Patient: sex F, age 56
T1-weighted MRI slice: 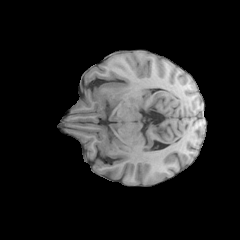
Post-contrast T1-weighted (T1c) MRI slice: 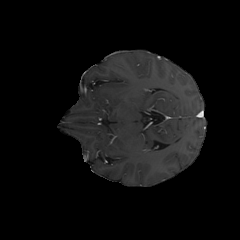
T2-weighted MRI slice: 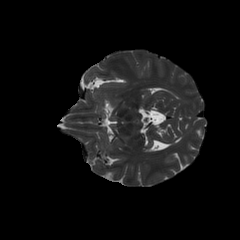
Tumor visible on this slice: no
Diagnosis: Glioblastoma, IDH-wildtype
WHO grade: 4